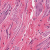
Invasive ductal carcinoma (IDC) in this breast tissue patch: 0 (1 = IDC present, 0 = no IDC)